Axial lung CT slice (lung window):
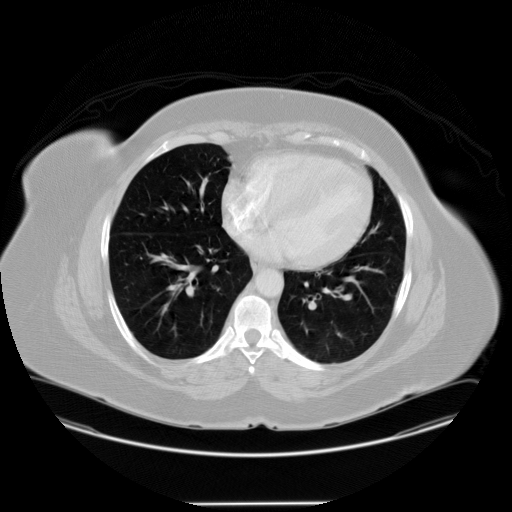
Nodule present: no